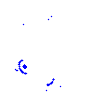
Particle: proton